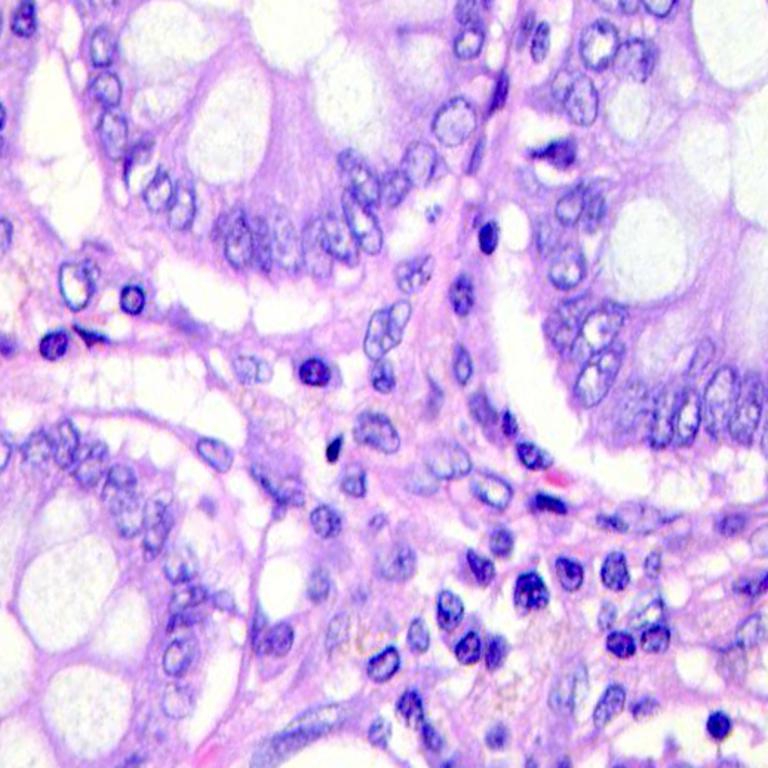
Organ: colon
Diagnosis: benign